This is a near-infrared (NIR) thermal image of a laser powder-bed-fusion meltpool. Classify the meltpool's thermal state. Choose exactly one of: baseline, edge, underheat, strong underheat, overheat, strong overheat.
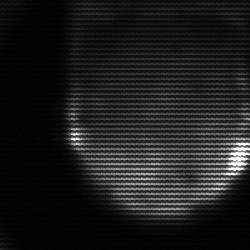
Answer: edge